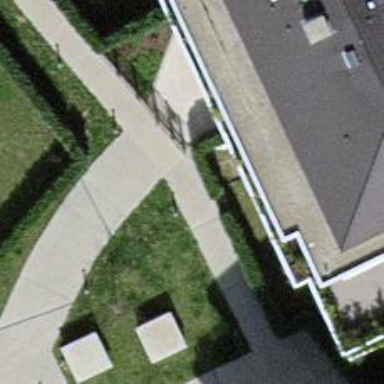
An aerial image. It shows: Footway made of concrete plates.